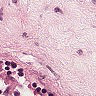
Metastatic tissue present: no